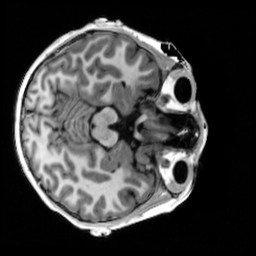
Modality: T1w
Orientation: axial
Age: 10
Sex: female
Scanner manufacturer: siemens
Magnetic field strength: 3 T
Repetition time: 4 s
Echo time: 0.00289 s